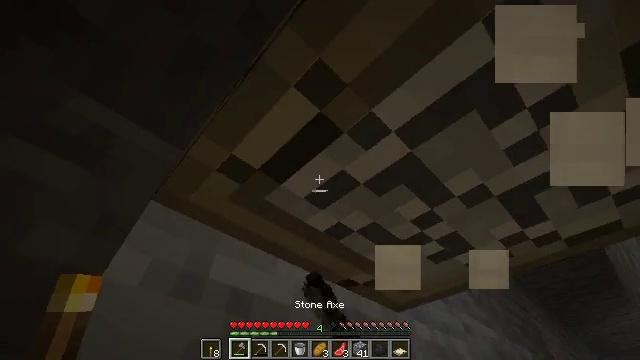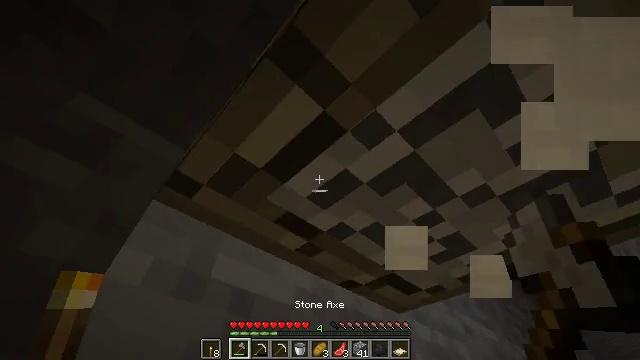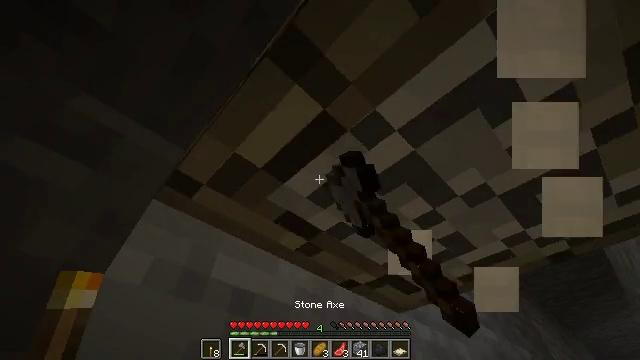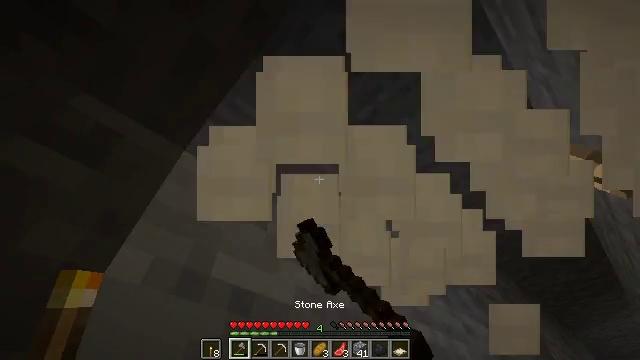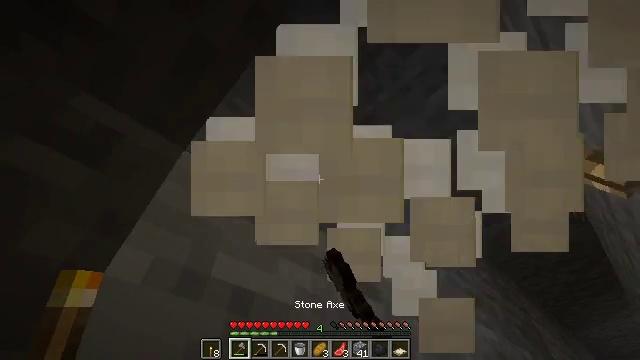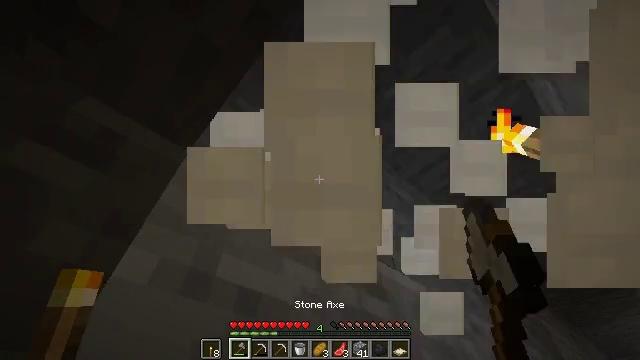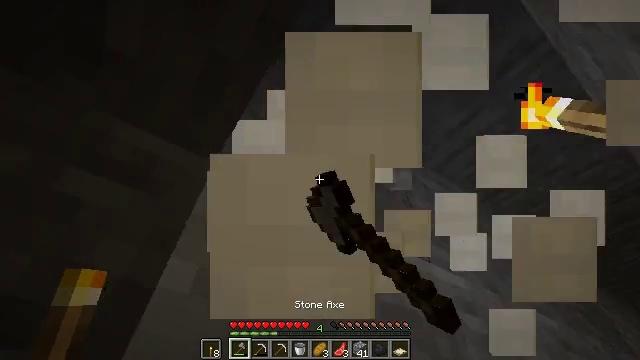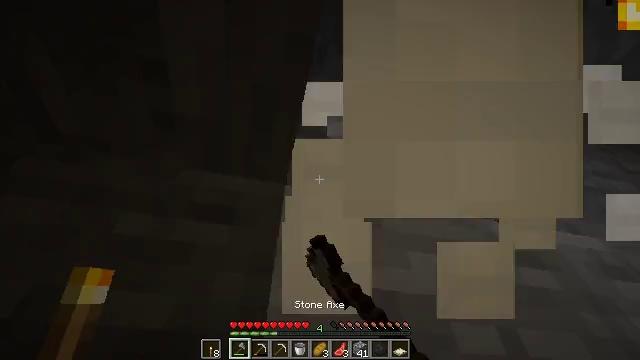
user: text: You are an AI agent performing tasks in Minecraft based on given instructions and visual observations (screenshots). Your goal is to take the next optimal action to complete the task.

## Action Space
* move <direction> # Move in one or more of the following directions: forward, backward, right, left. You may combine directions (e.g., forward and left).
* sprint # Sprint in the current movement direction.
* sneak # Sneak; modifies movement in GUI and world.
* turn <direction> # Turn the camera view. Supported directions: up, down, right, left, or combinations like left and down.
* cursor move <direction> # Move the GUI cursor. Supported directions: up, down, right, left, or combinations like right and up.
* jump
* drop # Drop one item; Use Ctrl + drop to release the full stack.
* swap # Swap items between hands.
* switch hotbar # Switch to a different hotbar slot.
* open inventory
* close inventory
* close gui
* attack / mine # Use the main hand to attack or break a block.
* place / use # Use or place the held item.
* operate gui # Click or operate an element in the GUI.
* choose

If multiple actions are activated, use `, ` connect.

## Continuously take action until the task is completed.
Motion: motion action
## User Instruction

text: Retrieve the birch trapdoor by mining it.
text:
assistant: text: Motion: attack / mine
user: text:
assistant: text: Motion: attack / mine
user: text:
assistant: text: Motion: attack / mine
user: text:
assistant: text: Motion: attack / mine
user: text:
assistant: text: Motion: turn left, attack / mine
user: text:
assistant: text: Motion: turn left, attack / mine
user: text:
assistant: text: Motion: turn left, attack / mine
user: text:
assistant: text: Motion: attack / mine